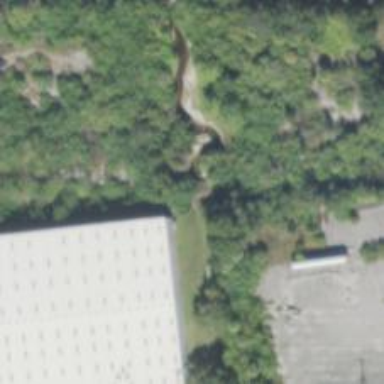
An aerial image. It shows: Abandoned railway bridge over disused spur line.